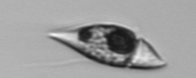
Label: Amphidinium